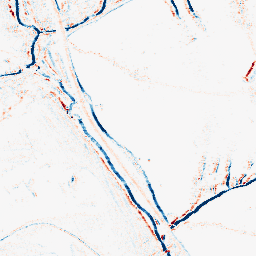
Category: morphological
Decomposition family: morphological_rect
Decomposition parameters: operation: average
width: 5
height: 3
Upsampling method: regularized
Upsampling parameters: scale: 4
lambda_reg: 0.01
Upsampling scale: 4